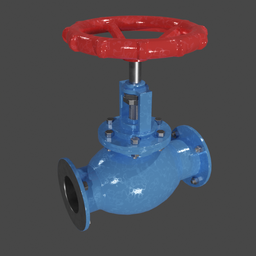
Label: mechanical